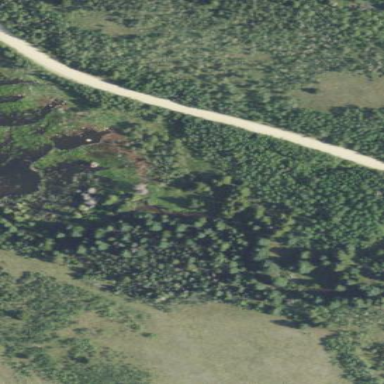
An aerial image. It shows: Coniferous woodland area.